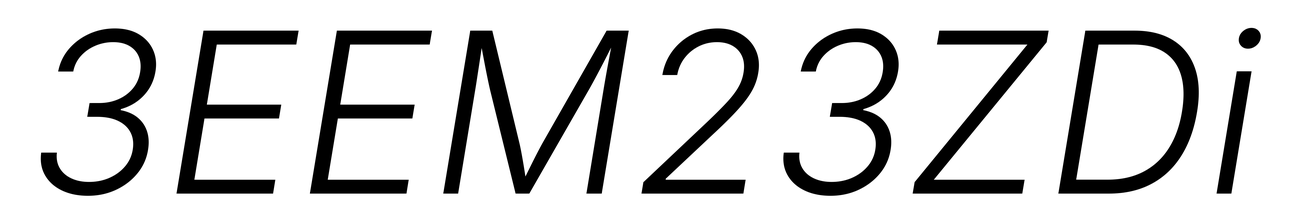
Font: Inter-Italic_Light_Italic